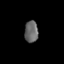
Tissue: skin
Cell type: Fibroblasts
Senescence score: 0.8435
Nuclear area (px): 286
Mean DAPI intensity: 103.357